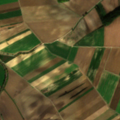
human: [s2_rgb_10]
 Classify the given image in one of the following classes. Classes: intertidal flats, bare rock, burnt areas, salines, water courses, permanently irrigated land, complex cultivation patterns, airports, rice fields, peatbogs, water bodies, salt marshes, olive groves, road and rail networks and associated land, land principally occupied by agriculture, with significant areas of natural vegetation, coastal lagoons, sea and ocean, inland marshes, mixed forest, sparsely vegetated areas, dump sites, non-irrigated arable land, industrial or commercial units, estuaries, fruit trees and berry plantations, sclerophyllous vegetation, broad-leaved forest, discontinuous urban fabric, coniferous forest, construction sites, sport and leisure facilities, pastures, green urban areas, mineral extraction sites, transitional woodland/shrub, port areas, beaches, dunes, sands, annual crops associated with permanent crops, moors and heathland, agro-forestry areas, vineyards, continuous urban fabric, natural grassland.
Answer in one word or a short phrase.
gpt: discontinuous urban fabric, non-irrigated arable land